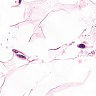
Metastatic tissue present: no